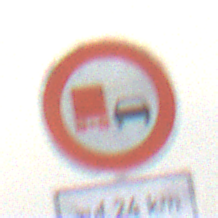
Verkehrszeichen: UeberholverbotKraftfahrzeuge
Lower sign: LaengeEinerStrecke6
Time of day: MorningAfternoon
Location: Outdoor (Nature)
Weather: Overcast
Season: Winter
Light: Natural